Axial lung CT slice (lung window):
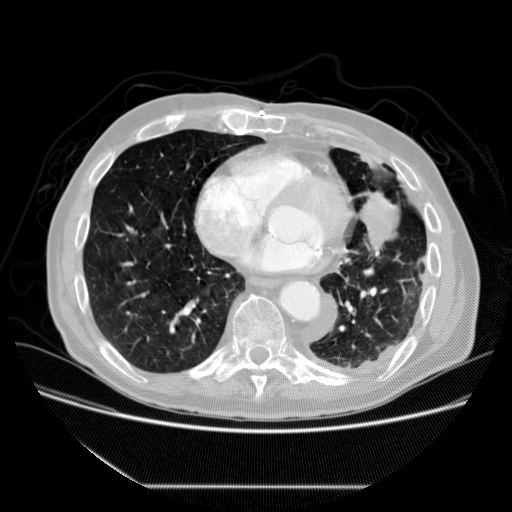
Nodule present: no